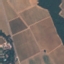
Land use / land cover class: PermanentCrop